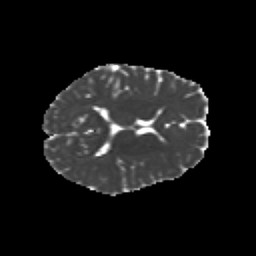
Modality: MD
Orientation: axial
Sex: female
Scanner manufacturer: siemens
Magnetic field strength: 3 T
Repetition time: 5 s
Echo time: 0.071 s